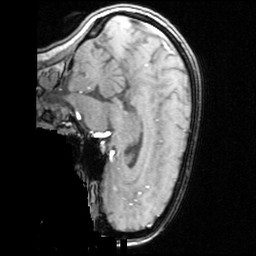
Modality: angio
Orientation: sagittal
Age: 28
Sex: female
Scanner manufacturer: siemens
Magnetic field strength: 3 T
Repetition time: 0.025 s
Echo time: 0.00334 s